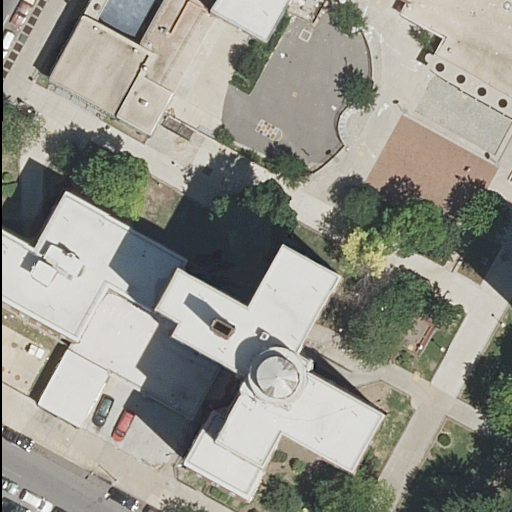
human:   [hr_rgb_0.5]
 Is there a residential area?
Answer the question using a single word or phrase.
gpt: yes

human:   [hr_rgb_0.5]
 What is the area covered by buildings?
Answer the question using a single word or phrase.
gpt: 2394m2

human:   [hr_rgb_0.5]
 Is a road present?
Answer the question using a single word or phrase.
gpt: yes

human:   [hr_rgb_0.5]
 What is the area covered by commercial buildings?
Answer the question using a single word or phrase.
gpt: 0m2

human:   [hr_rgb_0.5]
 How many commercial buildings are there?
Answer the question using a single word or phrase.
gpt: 0

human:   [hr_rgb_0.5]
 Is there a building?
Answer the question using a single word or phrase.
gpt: yes

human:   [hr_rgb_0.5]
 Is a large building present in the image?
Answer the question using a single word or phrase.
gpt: yes

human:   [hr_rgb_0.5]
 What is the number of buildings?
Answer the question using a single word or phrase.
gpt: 2

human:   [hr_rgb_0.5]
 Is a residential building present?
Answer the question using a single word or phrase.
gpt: yes

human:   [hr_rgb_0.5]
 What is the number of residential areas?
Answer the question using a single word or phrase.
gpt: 1

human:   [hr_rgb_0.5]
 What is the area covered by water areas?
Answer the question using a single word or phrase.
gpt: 0m2

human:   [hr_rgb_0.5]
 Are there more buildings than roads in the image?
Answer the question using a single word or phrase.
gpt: yes

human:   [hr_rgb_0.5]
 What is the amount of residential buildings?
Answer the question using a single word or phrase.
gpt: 2

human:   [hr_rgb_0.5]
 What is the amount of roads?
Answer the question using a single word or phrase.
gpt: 1

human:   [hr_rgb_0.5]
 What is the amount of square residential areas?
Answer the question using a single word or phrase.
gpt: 0

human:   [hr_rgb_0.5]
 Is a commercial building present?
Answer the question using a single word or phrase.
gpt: no

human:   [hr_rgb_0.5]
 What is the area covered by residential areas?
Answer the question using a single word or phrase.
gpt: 7538m2

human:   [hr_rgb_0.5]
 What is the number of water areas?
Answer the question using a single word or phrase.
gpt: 0

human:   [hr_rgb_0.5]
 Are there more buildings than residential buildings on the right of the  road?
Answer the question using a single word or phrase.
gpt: yes

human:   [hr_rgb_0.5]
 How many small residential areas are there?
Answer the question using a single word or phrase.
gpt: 0

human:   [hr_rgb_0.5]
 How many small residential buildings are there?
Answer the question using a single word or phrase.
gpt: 0

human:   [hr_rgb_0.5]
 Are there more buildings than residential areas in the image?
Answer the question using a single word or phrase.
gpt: yes

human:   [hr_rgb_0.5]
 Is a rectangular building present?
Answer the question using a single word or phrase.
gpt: yes

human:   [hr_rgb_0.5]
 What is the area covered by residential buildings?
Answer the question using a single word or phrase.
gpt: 2394m2

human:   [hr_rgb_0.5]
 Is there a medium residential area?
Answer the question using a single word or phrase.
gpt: no

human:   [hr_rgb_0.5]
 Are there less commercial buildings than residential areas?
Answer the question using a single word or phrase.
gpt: yes

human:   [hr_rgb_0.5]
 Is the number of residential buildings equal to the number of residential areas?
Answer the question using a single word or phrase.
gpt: no

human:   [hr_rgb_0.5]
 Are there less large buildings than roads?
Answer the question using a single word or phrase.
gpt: no

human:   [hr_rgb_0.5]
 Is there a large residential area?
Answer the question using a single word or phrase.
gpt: yes

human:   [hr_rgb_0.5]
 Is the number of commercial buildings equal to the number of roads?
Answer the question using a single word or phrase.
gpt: no

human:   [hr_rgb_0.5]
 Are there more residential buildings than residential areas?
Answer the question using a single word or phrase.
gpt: yes

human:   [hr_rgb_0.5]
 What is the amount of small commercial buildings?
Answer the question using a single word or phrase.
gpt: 0

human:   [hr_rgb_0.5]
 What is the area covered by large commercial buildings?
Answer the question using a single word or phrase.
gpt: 0m2

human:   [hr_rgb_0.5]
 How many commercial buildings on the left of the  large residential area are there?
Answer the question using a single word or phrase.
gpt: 0

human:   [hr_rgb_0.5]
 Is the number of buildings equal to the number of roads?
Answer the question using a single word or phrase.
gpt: no

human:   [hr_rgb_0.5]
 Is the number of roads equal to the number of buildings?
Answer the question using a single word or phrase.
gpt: no

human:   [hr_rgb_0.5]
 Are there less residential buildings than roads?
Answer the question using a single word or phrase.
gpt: no

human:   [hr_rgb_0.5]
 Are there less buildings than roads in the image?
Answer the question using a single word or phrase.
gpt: no

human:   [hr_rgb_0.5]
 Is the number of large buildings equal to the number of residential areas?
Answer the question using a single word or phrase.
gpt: yes

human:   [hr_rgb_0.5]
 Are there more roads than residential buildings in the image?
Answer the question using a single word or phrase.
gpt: no

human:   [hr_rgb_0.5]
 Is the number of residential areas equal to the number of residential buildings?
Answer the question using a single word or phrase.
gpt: no

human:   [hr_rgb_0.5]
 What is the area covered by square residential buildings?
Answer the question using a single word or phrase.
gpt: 0m2

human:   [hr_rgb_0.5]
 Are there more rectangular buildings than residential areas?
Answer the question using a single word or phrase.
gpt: no

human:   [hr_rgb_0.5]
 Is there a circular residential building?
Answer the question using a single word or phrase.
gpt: no

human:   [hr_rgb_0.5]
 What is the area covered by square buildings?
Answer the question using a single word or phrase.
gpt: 0m2

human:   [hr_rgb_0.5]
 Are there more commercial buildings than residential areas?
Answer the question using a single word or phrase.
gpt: no

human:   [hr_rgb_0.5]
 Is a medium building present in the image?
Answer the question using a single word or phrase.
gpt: yes

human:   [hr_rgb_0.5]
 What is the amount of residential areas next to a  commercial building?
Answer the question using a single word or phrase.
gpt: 0

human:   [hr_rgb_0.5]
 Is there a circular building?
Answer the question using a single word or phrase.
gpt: no

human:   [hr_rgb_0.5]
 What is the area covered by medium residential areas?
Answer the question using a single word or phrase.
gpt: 0m2

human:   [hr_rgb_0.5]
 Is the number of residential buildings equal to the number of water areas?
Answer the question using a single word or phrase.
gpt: no

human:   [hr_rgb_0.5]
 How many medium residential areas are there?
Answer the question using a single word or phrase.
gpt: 0

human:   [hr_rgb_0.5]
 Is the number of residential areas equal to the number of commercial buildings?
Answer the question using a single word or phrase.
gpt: no

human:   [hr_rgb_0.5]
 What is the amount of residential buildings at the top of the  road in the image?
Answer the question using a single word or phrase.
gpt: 1

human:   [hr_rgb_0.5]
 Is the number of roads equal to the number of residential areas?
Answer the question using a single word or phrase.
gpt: yes

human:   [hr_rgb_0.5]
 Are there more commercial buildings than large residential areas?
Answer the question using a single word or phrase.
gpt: no

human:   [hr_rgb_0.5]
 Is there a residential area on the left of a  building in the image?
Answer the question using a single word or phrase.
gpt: yes

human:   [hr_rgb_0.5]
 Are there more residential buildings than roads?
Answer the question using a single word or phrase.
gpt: yes

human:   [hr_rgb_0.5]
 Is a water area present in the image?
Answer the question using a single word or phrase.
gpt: no

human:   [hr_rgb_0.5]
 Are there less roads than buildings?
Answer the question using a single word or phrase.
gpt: yes

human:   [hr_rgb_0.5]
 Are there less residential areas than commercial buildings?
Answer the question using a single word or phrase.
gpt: no

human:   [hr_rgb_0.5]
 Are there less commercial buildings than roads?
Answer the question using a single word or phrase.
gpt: yes

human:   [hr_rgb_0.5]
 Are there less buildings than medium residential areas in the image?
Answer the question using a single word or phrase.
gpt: no

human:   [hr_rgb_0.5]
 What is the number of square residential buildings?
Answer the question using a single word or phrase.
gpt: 0